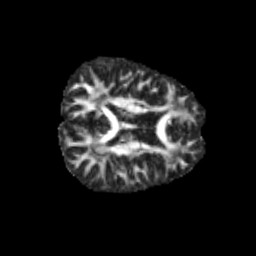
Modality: FA
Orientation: axial
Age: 11
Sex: male
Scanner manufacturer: siemens
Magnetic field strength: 3 T
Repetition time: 3.8 s
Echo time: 0.07 s